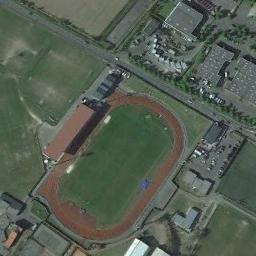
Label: ground_track_field